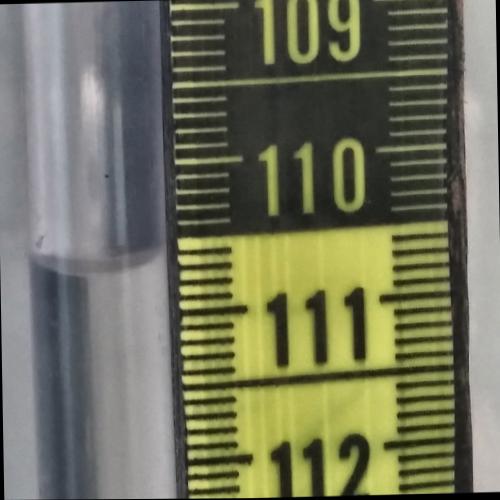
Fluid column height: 110.7 cm